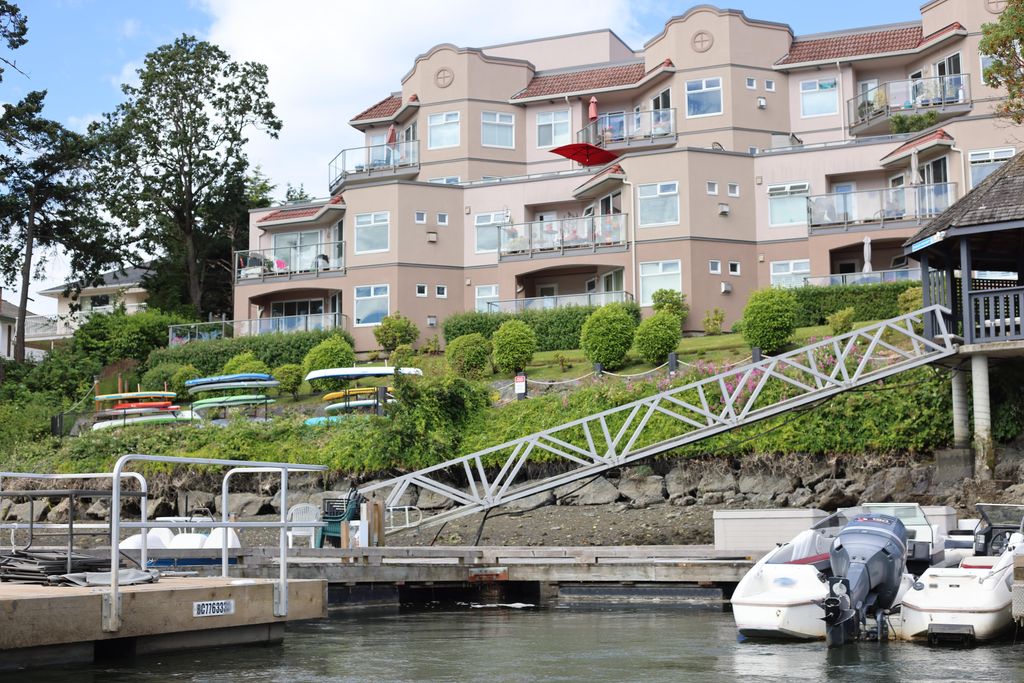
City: victoria